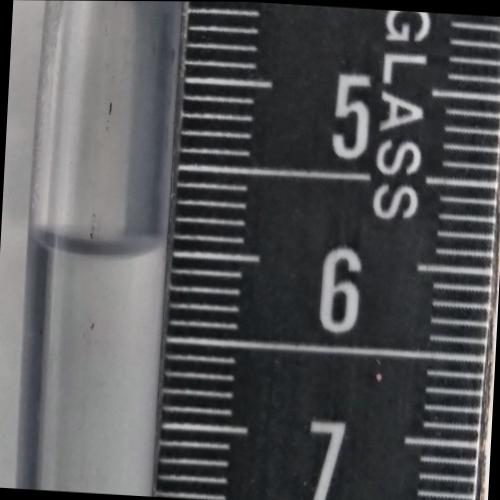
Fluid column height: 6.0 cm